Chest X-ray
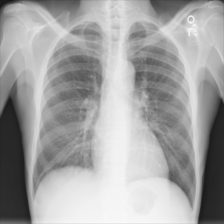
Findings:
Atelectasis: negative
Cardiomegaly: negative
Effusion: negative
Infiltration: negative
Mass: negative
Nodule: negative
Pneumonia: negative
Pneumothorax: negative
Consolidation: negative
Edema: negative
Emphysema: negative
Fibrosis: negative
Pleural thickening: negative
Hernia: negative